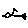
Label: bird